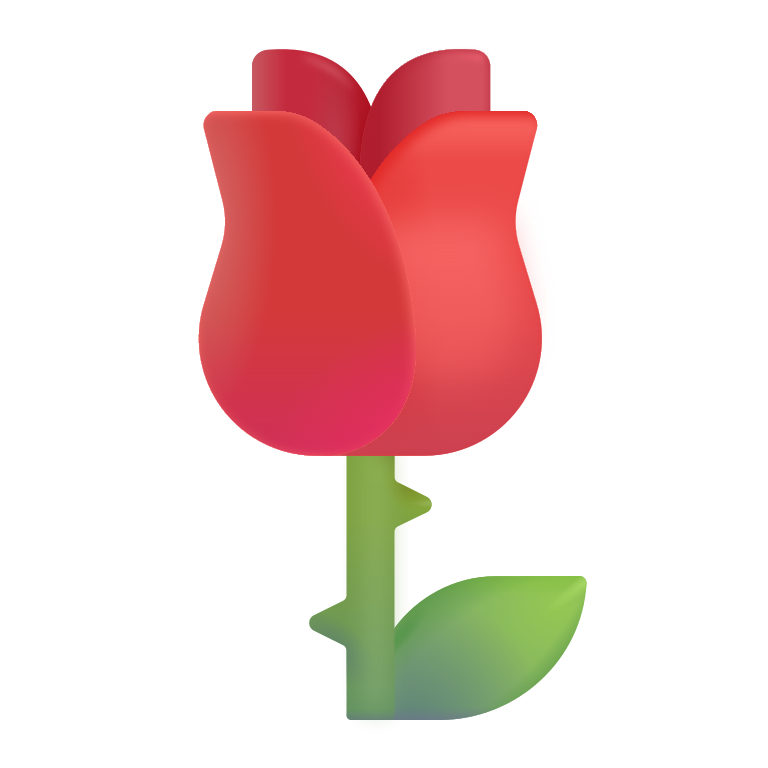
rose color